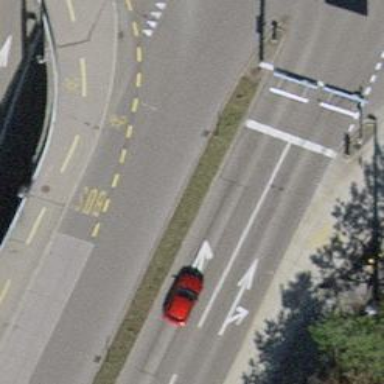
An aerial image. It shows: Bus stop for trolleybuses with designated stop position for public transport.